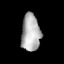
Tissue: lung
Cell type: Others
Senescence score: 0.1941
Nuclear area (px): 688
Mean DAPI intensity: 176.513